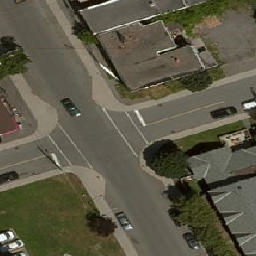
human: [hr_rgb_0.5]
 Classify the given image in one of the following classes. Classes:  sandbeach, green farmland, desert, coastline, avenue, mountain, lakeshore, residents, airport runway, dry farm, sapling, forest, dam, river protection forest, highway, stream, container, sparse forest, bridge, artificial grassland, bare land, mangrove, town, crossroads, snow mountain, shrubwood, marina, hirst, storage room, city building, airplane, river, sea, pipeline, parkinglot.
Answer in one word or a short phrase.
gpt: crossroads